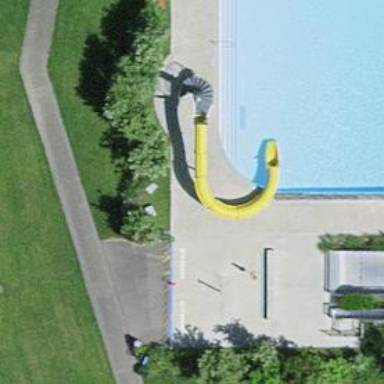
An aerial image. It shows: Water slide attraction.